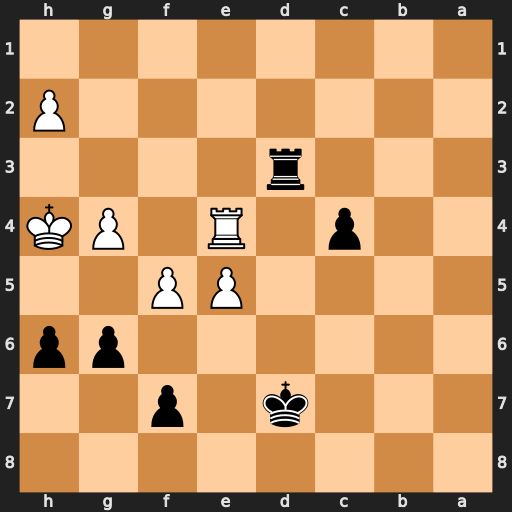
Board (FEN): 8/3k1p2/6pp/4PP2/2p1R1PK/3r4/7P/8
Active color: b
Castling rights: -
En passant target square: -
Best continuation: g5+ Kh5 Rh3#